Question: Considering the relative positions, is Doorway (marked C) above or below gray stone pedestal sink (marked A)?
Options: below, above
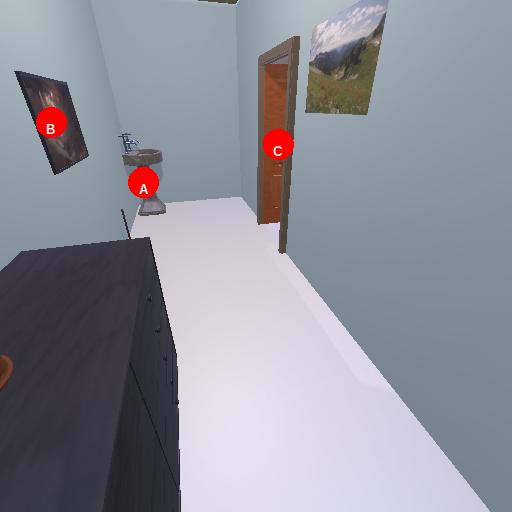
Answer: below